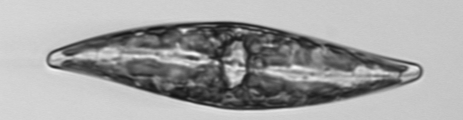
Label: Pleurosigma